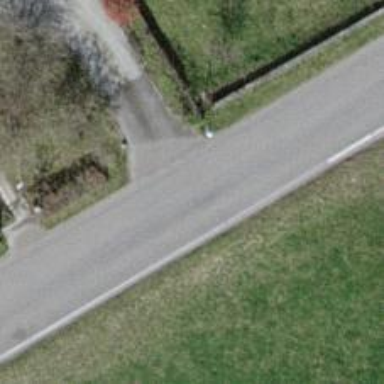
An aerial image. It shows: Road made of pebblestone meant for service vehicles.